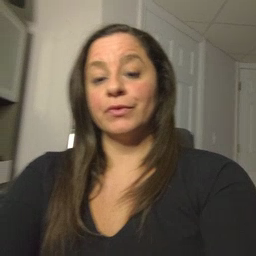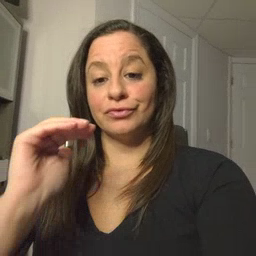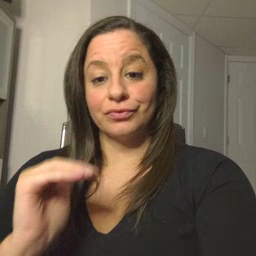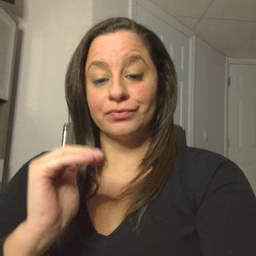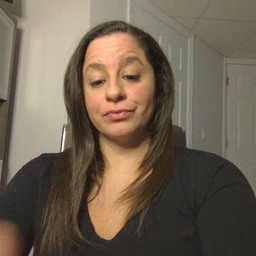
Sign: child